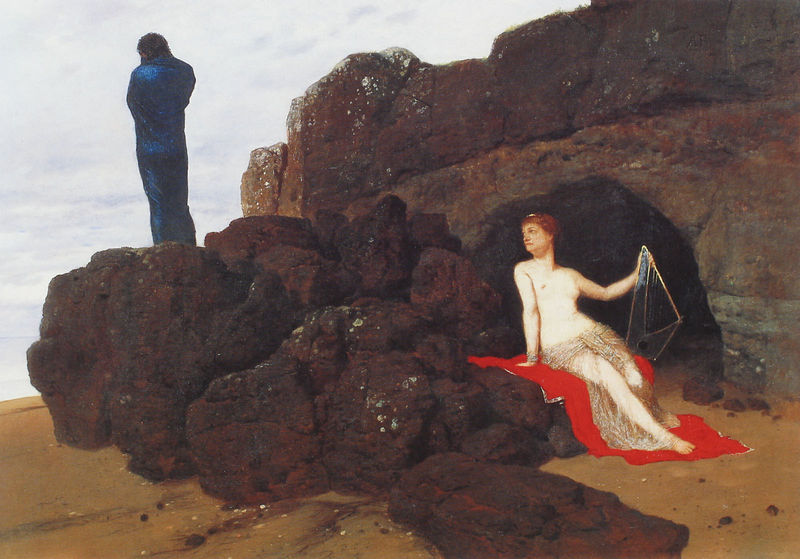
Titel: Odysseus und Kalypso
Künstler: Arnold Böcklin
Institution: Basel, Kunstmuseum
Schlagwörter: akt, blau, felsen, gestein, himmel, mann, meer, nackt, wolken, frauen, sand, sitzen, ufer, braun, brust, frau, grau, hell, rücken, weiss, blick, rot, tuch, symbolismus, stein, steine, instrument, ferne, figur, haare, mantel, decke, paar, höhle, küste, strand, gestalt, flechten, hüften, eingang, nymphe, muscheln, harfe, lyra, leier, hommel, einang, hüften#